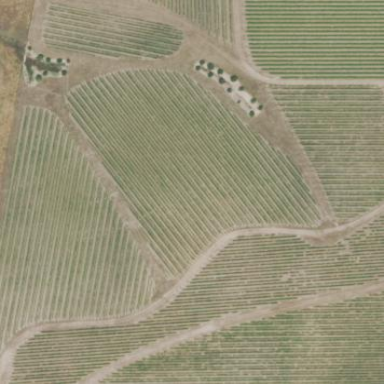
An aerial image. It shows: Vineyard growing grapes.